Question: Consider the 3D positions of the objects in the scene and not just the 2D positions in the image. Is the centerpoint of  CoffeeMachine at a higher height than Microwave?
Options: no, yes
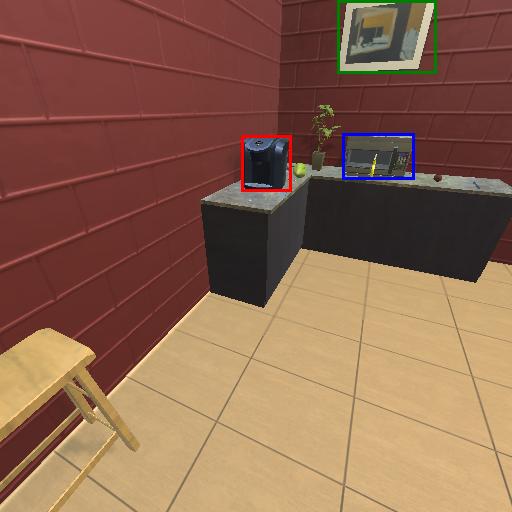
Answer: no